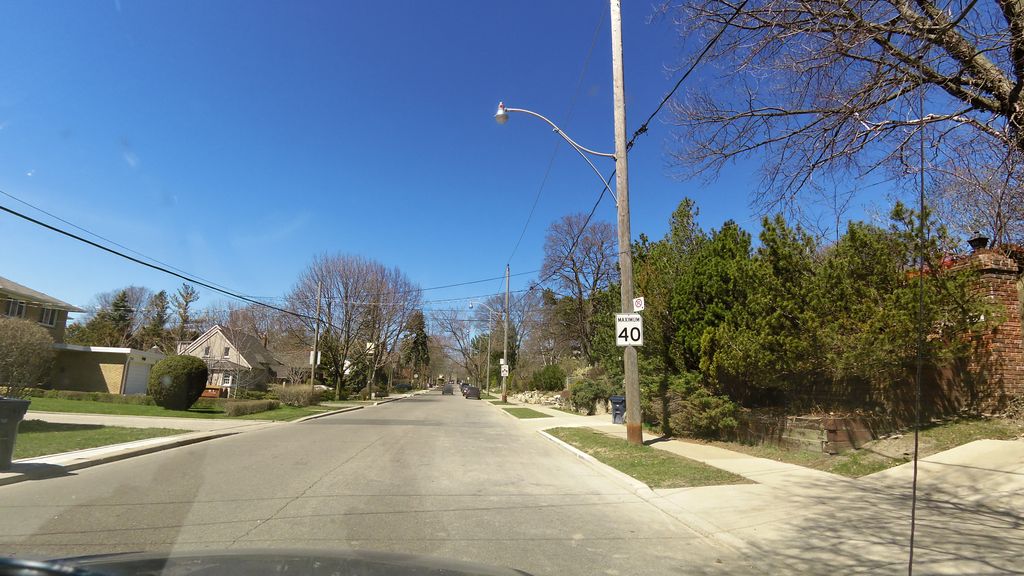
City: toronto